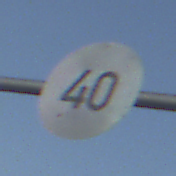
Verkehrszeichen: Geschwindigkeit40
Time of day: SunriseSunset
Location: Outdoor (RoadRail)
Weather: PartlyCloudy
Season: NotSpecified
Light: Natural